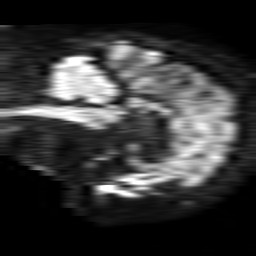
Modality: TRACE
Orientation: sagittal
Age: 76
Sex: female
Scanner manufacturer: philips
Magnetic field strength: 1.5 T
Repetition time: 4.6 s
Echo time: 0.08631 s